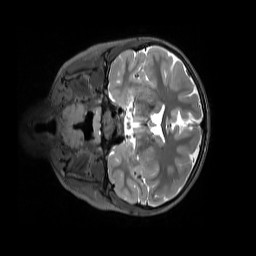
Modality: T2w
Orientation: coronal
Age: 10
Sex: male
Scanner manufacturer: siemens
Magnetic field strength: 3 T
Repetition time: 3.2 s
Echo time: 0.408 s